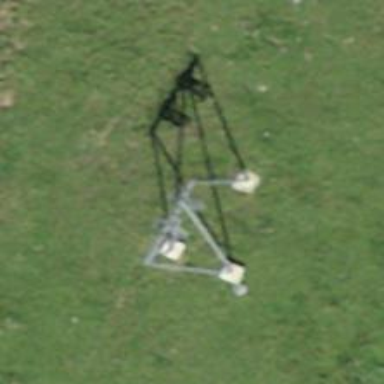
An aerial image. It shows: Pylon for aerialway.